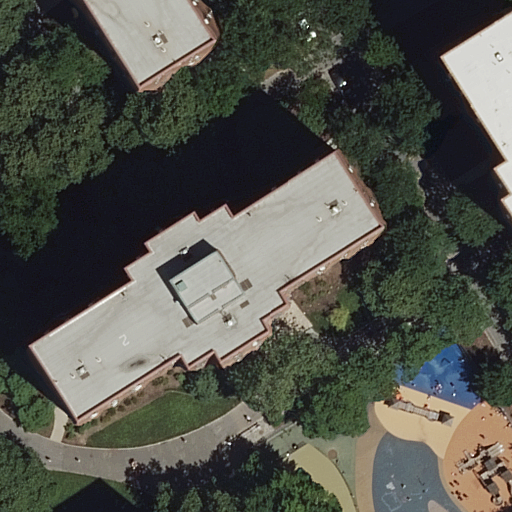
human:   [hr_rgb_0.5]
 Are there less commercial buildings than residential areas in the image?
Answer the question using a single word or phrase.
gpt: yes

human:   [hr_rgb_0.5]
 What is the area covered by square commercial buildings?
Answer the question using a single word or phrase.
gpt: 0m2

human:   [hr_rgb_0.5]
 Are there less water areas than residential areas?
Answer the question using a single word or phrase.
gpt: yes

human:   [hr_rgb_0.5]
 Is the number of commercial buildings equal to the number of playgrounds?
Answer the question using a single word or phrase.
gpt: no

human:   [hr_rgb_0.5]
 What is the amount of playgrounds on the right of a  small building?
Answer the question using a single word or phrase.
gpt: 0

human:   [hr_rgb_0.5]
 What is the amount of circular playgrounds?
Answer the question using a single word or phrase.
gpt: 0

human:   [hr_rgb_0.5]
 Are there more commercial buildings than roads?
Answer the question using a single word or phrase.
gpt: no

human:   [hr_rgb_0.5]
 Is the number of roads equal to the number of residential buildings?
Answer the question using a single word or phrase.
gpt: no

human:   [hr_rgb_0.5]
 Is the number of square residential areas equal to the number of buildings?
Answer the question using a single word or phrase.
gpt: no

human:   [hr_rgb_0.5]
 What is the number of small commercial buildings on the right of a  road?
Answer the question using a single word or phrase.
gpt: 0

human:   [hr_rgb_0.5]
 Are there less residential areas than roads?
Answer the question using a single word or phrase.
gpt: yes

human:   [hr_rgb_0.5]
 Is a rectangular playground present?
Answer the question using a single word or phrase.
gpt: yes

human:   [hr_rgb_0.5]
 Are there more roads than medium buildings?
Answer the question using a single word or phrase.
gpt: yes

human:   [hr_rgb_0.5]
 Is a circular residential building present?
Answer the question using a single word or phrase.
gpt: no

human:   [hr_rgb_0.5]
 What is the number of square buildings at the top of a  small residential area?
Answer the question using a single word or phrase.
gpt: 0

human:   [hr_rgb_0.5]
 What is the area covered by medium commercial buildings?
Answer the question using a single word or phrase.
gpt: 0m2

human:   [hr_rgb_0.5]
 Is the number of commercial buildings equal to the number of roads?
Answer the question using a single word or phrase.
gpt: no

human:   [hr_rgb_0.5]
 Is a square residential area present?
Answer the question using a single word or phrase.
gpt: no

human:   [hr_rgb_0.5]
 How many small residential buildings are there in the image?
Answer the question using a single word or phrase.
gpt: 0

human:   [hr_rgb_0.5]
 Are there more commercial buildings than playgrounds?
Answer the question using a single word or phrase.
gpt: no

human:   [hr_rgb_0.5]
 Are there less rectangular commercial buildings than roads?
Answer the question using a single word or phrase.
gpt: yes

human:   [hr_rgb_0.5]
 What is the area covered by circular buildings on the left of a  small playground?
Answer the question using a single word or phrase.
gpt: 0m2

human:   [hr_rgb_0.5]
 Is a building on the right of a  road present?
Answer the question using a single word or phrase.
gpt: yes

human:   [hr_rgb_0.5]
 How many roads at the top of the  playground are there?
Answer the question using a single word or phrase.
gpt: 4

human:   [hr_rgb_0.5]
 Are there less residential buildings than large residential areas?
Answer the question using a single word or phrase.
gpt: no

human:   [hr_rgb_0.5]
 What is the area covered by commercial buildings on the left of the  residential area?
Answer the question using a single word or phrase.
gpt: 0m2

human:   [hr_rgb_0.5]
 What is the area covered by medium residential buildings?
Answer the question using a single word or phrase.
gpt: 233m2

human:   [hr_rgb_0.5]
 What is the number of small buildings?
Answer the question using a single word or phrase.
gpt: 0

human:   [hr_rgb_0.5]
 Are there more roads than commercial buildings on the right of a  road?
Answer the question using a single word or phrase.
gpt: yes

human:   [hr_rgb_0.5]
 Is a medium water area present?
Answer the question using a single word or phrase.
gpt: no

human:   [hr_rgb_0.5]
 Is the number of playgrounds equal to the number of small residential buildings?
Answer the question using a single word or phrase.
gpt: no

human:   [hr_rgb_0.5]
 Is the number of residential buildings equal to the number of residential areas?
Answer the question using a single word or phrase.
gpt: no

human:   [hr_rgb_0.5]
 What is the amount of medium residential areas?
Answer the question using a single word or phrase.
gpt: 0

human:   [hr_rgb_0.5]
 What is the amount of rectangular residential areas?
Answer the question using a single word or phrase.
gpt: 1

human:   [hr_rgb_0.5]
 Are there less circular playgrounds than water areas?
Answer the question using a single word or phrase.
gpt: no

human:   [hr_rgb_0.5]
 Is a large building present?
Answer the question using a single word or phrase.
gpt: yes